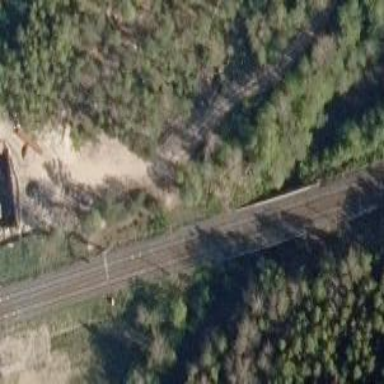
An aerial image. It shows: Bridge carrying continuous electrified railway tracks with contact line.